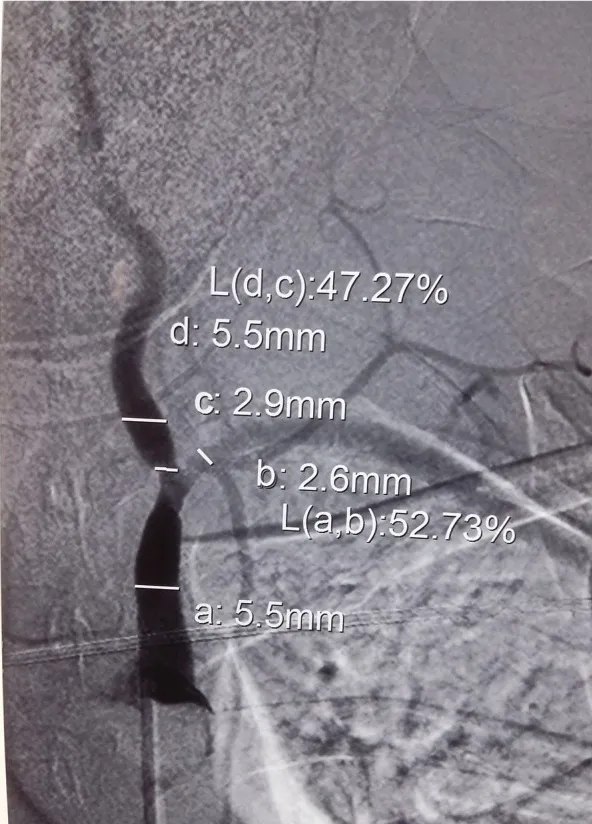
Digital subtraction angiography of left subclavian artery of the patient. Digital subtraction angiography of the patient performed sixteen months after the initial presentation revealed significant stenosis of the left subclavian artery and stenosis at the origin of left vertebral artery. Other major branches of aorta including renal arteries were normal.
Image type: radiology (ct)